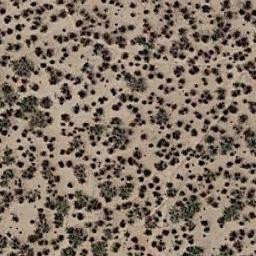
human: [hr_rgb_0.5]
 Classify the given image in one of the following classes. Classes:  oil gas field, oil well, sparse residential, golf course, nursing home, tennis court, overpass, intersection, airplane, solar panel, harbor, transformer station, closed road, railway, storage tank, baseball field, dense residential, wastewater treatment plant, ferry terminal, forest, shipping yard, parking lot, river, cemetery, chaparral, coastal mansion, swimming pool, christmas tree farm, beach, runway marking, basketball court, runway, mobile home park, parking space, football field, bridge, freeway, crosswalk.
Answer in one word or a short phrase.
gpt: chaparral